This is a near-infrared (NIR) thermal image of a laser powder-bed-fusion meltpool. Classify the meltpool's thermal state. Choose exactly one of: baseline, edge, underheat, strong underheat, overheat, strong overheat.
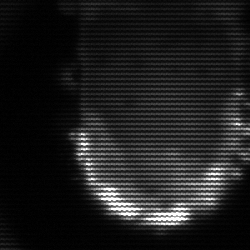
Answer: baseline